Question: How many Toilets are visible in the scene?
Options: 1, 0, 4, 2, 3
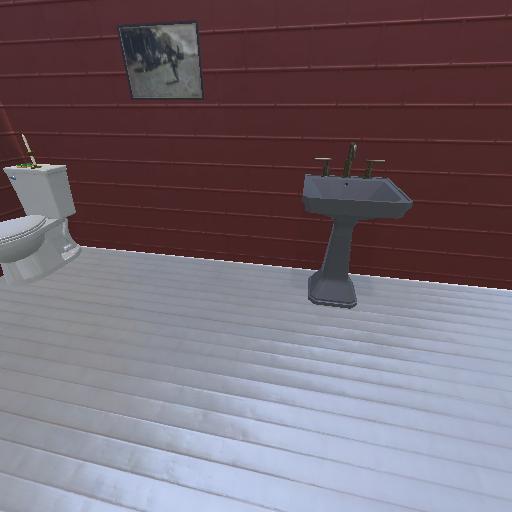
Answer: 1